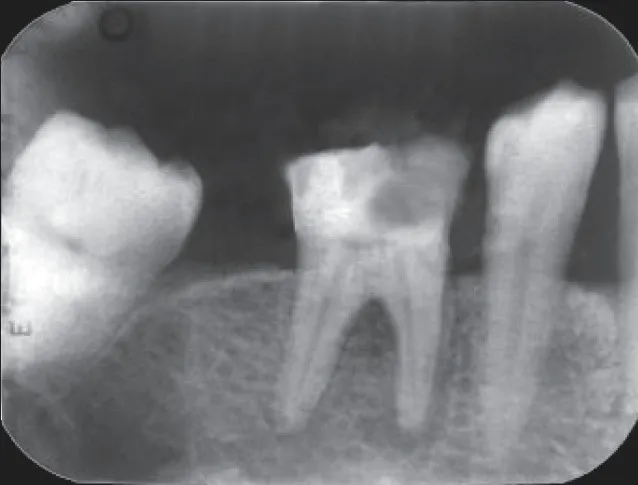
Preoperative radiograph.
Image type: radiology (x_ray)